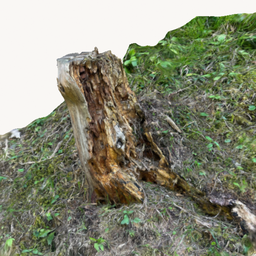
Label: nature